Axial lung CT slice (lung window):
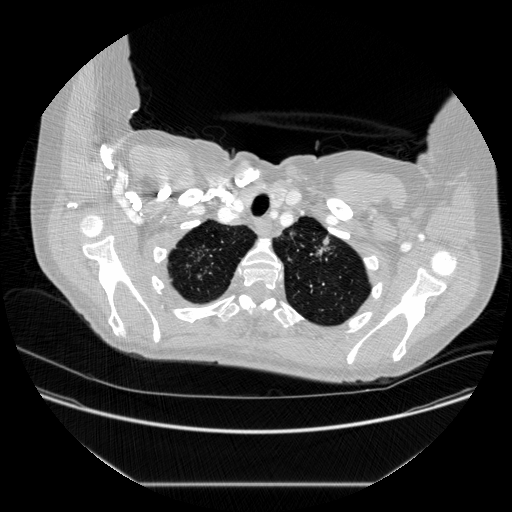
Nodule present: no